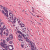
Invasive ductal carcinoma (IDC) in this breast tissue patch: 0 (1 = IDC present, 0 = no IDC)